Current action and preconditions to check: trajectory_clear

Your task: For each precondition in the list above, predict whether it will hold at this action.

Consider the current scene as observed from the mobile robot's camera, and analyze the predicted future states of all dynamic agents (e.g., people, animals, vehicles, or any moving entities) within the NEXT SECOND.

IMPORTANT: Only answer "very likely" if you are absolutely certain—based on strong, clear evidence—that a dynamic agent will violate the precondition in the predicted future state. Do NOT answer "very likely" for unlikely, ambiguous, or low-probability risks.

Ask yourself for each precondition: Is there a high probability, with clear and convincing evidence, that the predicted future states of any dynamic agent will interfere with the predicted future state of the currently executing action within the NEXT SECOND, causing that precondition to fail?

Assess the risk level based on these predictions. Use "likely" or "very likely" if motions create a clear risk of interference.

Use "neutral" or "improbable" if agents are nearby but their predicted paths are clearly diverging or non-conflicting.

Failure Risk Categories: "very improbable", "improbable", "neutral", "likely", "very likely"

Answer Format: Output ONLY the probability_of_failure value from these categories: "very improbable", "improbable", "neutral", "likely", "very likely"

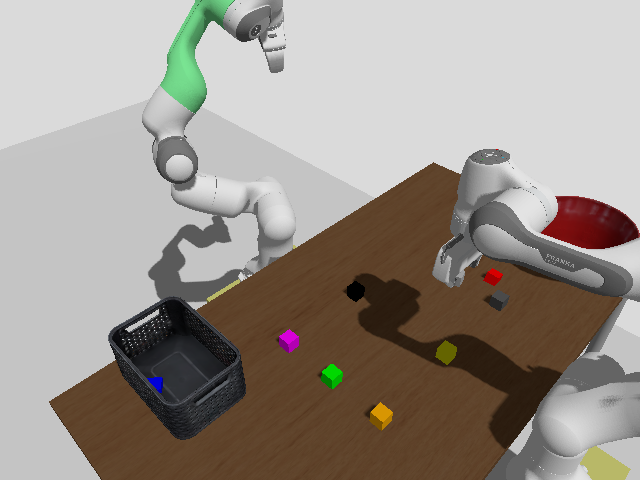

Answer: very improbable